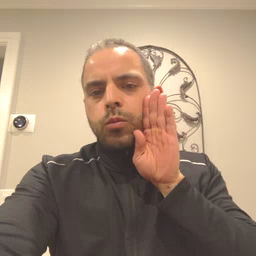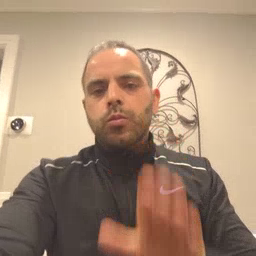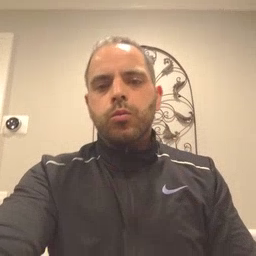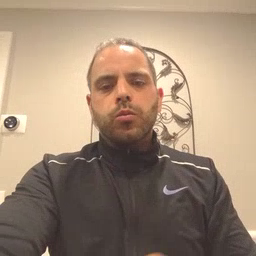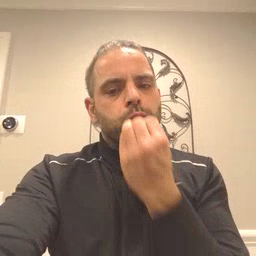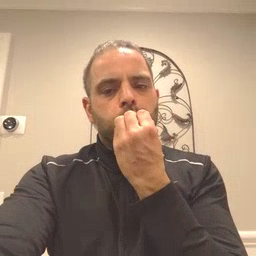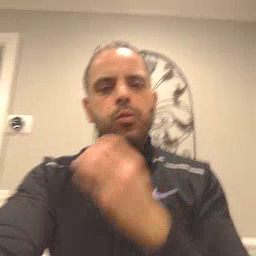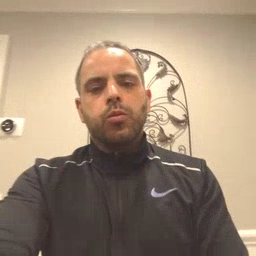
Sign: food